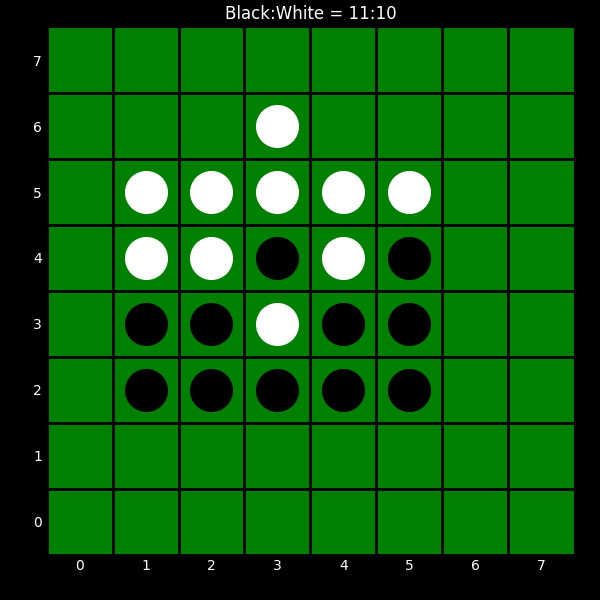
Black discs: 11
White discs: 10